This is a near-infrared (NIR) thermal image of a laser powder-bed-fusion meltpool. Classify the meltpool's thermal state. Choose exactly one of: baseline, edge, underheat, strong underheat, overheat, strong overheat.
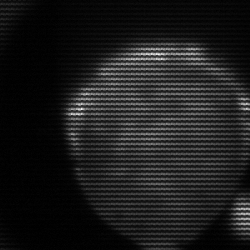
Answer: edge